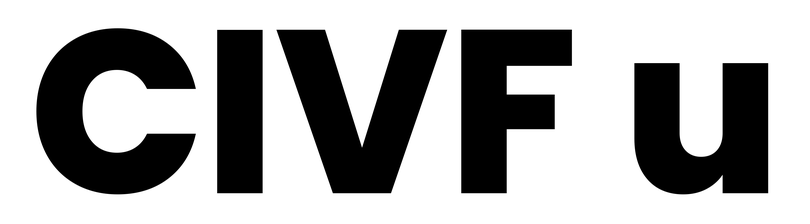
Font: Poppins-ExtraBold